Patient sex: M
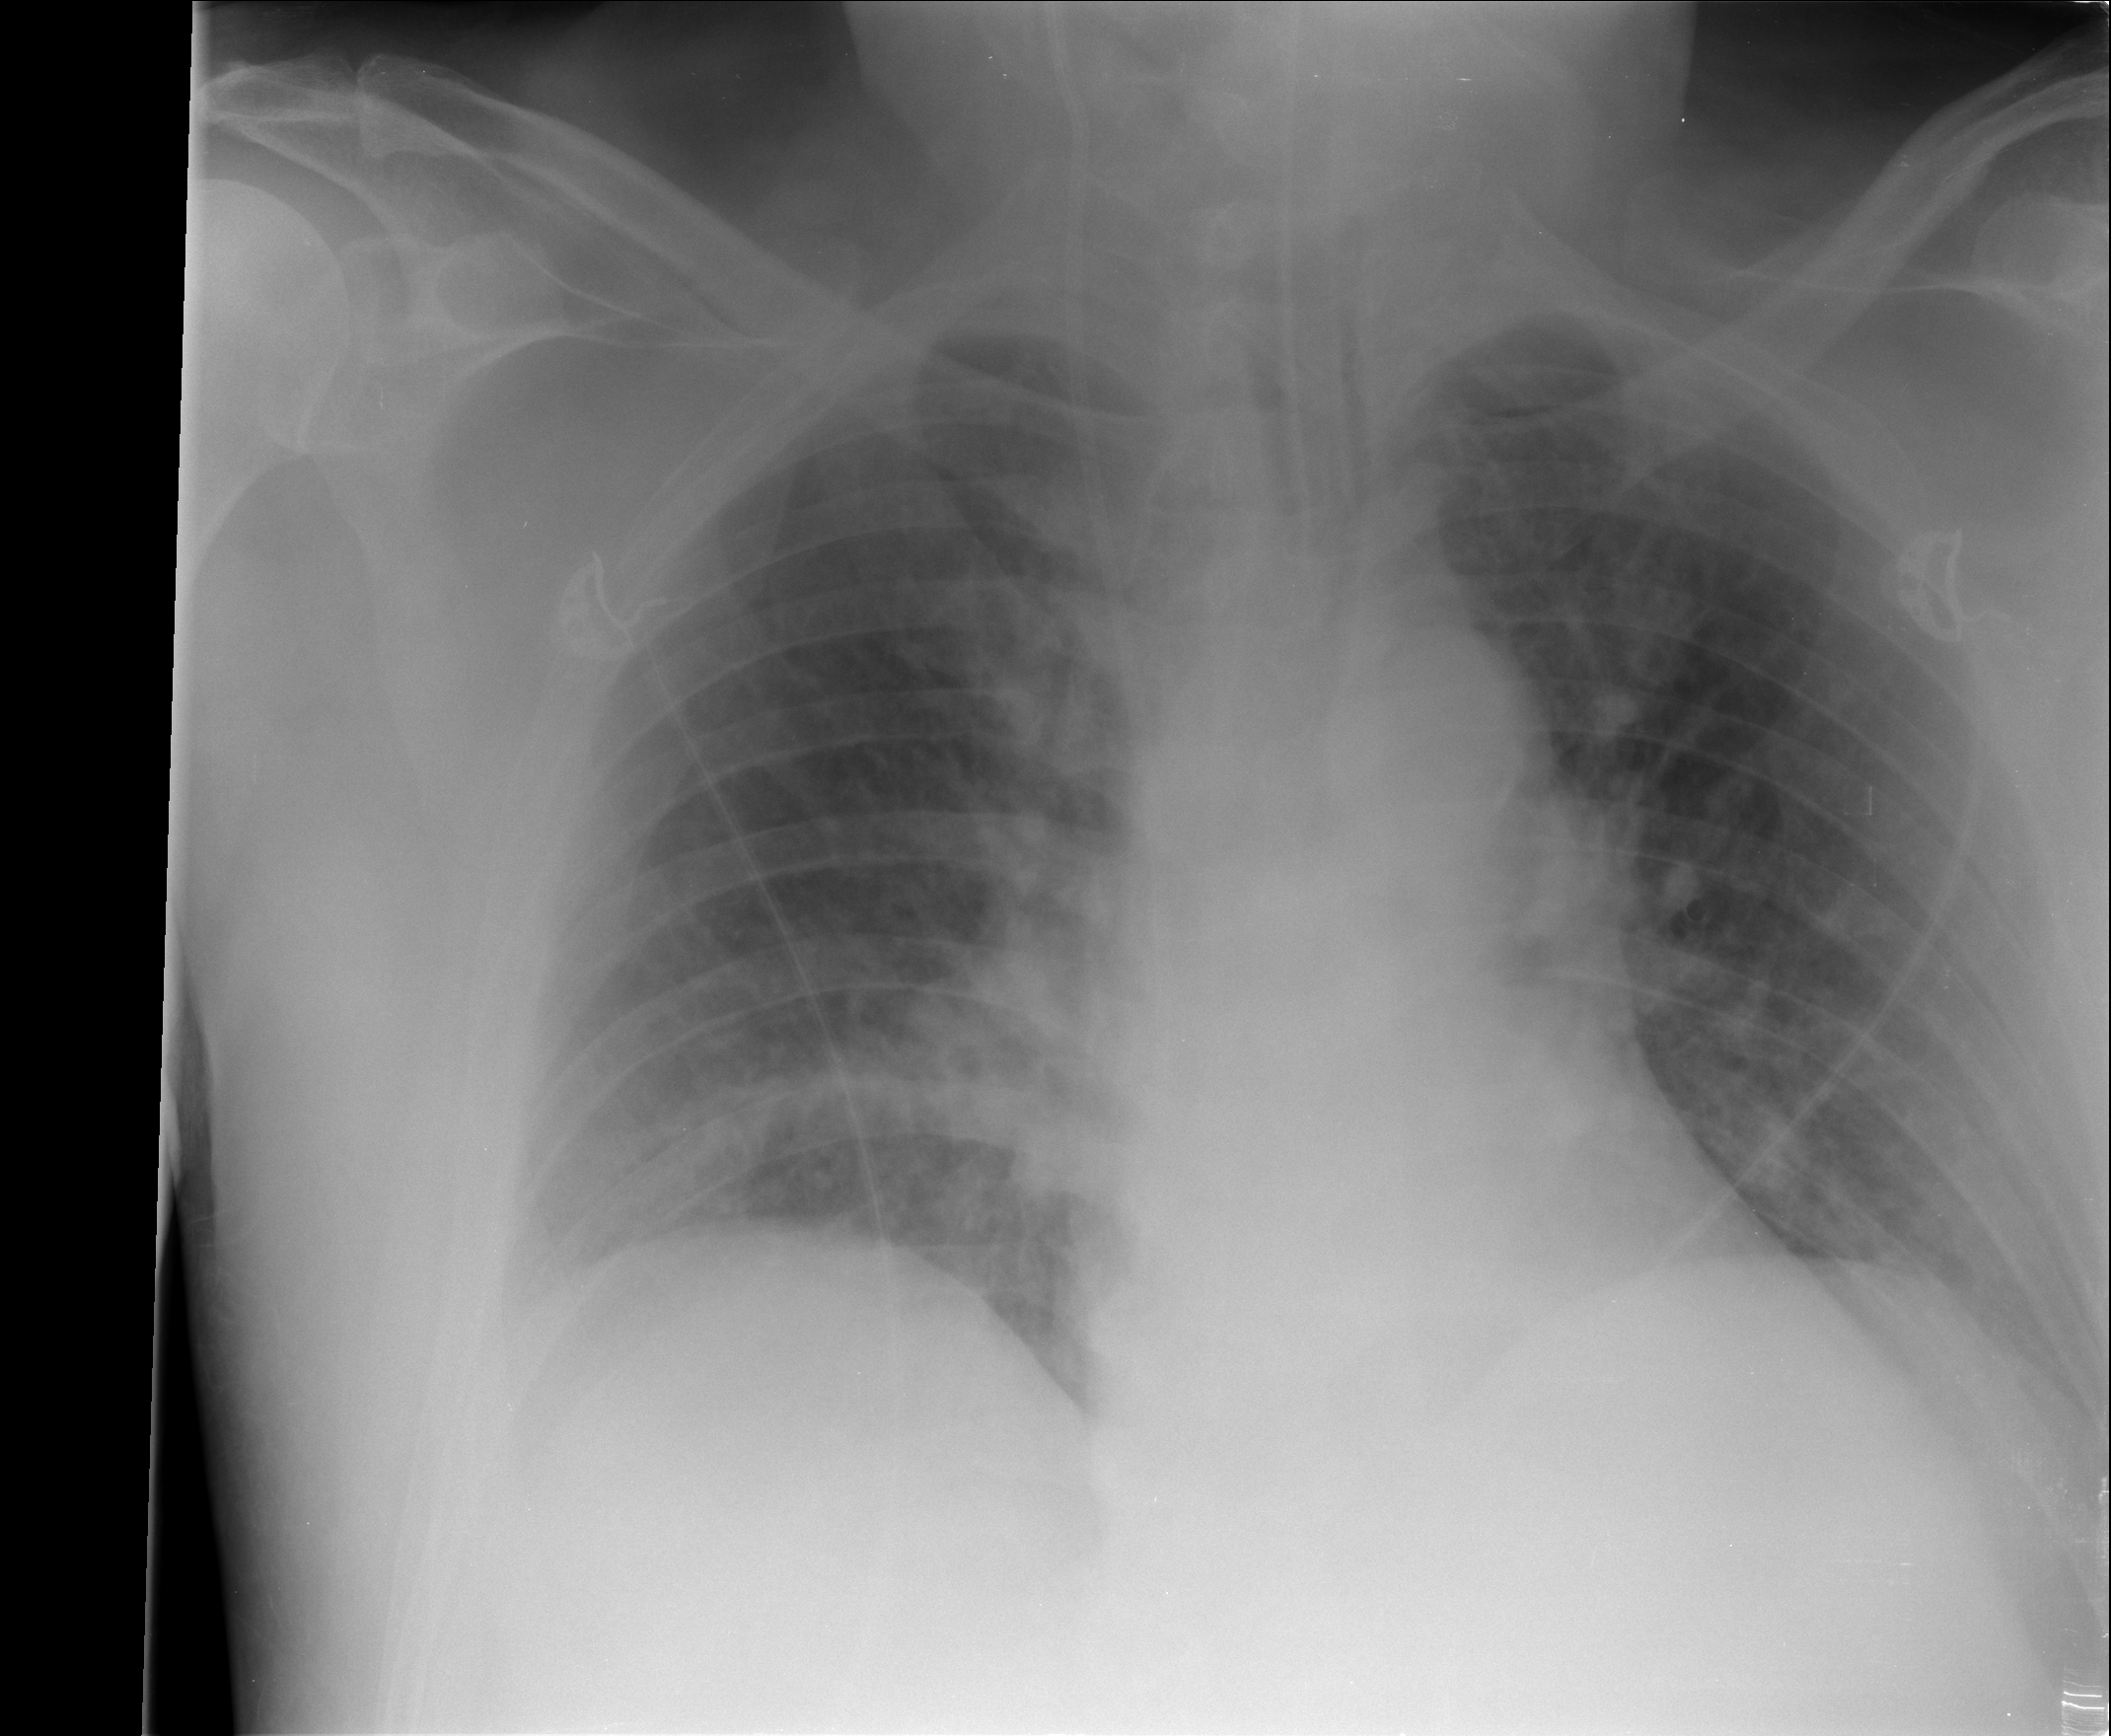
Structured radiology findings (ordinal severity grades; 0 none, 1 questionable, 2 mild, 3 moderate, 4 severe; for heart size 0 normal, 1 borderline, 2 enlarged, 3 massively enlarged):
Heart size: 0
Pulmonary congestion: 0
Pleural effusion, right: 0
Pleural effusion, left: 0
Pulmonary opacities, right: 0
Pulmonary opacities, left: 0
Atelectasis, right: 1
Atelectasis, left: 0